Question: I am quite new to libGDX and trying to Implement the layout shown in the picture below using the <URL>
The a Table [Green] is composed of a Table [Blue] and of a ScrollPane [black items]. the body is also a table with various rows.
I am trying to have the part to scroll "under" . At the beginning all the items from should be visible with a proper padding.
The code so far:
'''
ScrollPane body = new ScrollPane(bodyTable);
header.add(headerBar).expandX().fillX();
container.add(header).top().expandX().fillX().row();
container.add(body).fill().expand();
'''
[note that the required texture are not included in the snipped].
It can scroll properly but there is is like an horizontal cut and , while I would like to have like a rounder effect. Wonder is this is possible using tables ? Is there any example / suggestion that can point me in the right direction ?
:
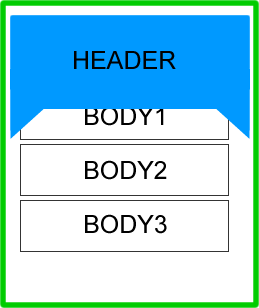
Answer: After a bit I managed to have a working version.
In Scene2d there is the <URL> that is design to stack one item over the other.
The overview of the hierarchy is:
'''
Stack container = new Stack;
// the container is using all the available space
container.setFillParent(true);
container.add(body);
container.add(head);
stage.addActor(container);
'''
The tricky part is to define the correct position of the elements inside both and .
So for the in my implementation I have something like:
'''
Table header = new Table();
Table header_container = new Table(skin);
// assign a background behind the header contents
Drawable tableBackground = skin.getDrawable("top_bg");
//some position tweaks to resize the background to the wanted height
tableBackground.setMinHeight(10);
tableBackground.setBottomHeight(30);
tableBackground.setTopHeight(10);
header_container.setBackground(tableBackground);
// headerBar is another table that contains the buttons that are in the header
header.add(headerBar).expandX().fillX();
header_container.add(header).expandX().fillX();
head.addActor(header_container);
'''
is a ScollPane that contains a Table. The internal table has a Top Padding defined so it is totally visible at start. When scrolling it goes under the header part and hiding a bit.
It is working but feel that there is a too much of nesting involved, if I found a cleaner solution will update the code above.